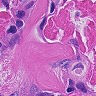
Metastatic tissue present: yes